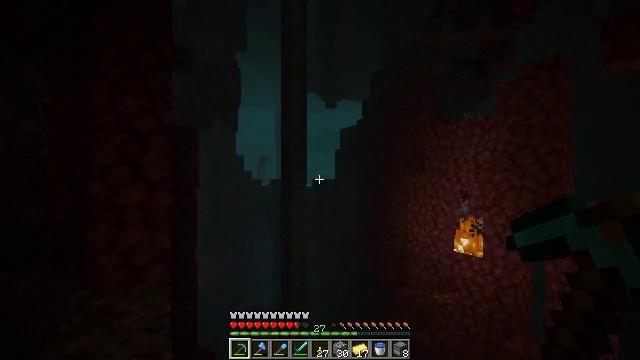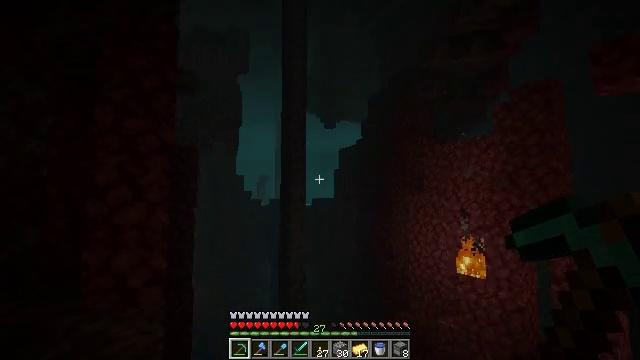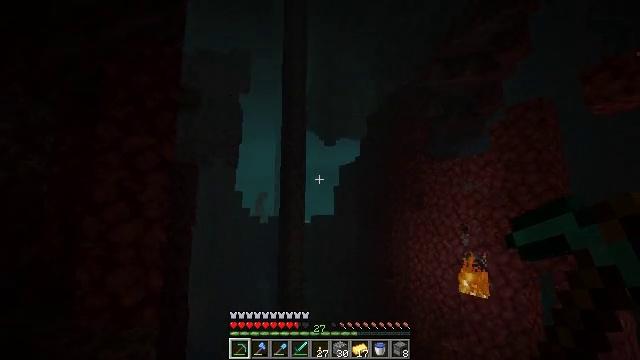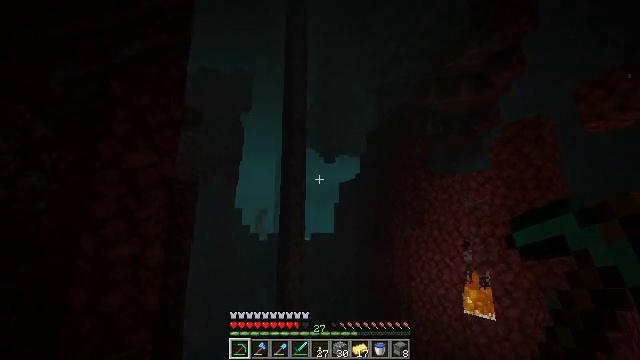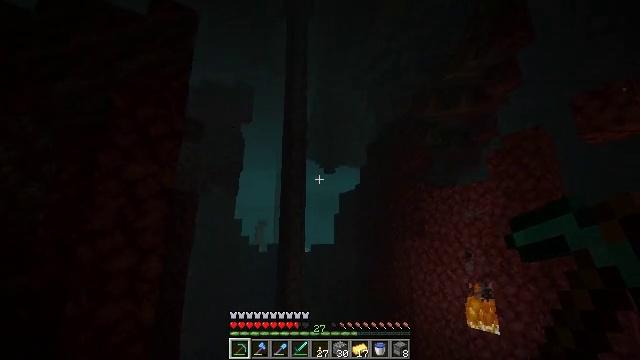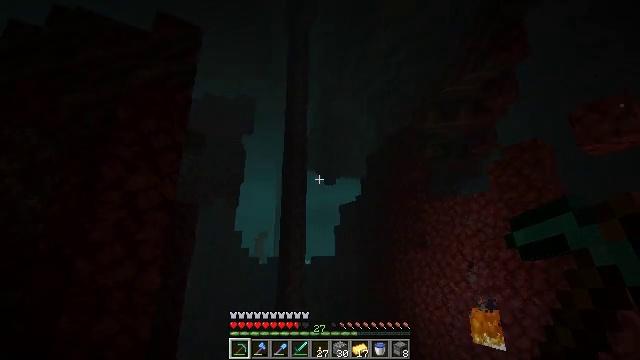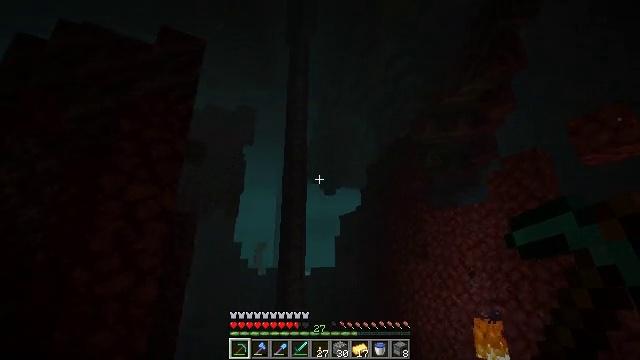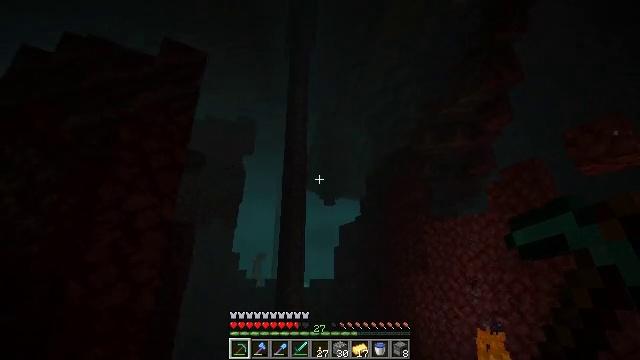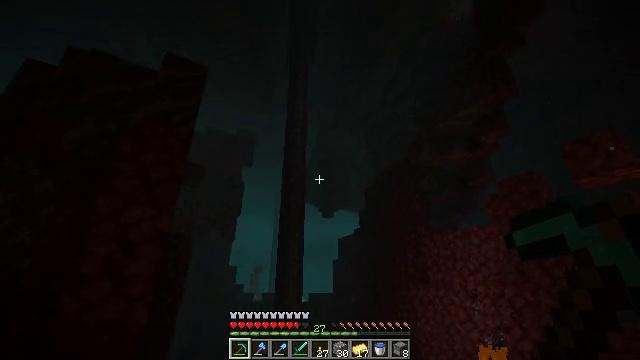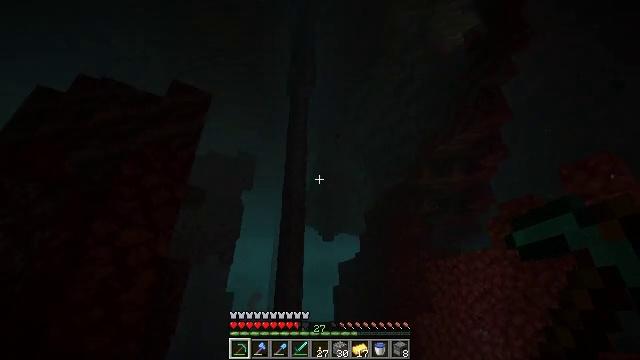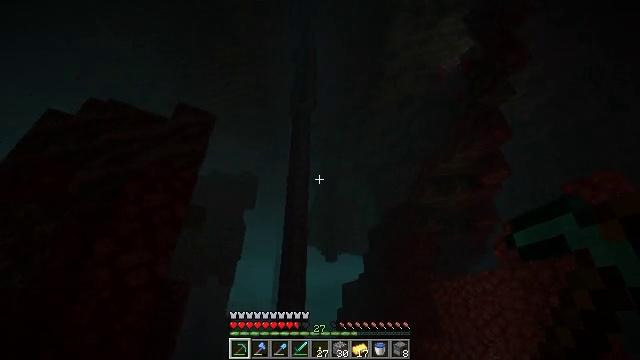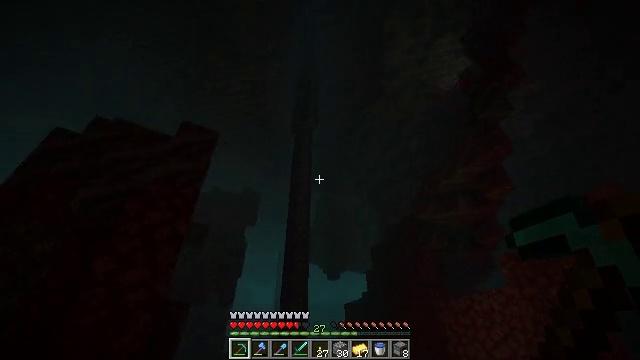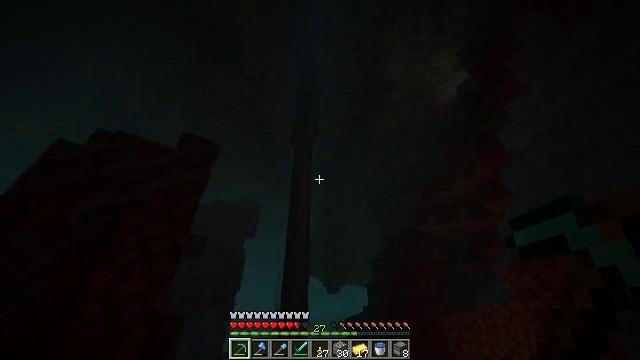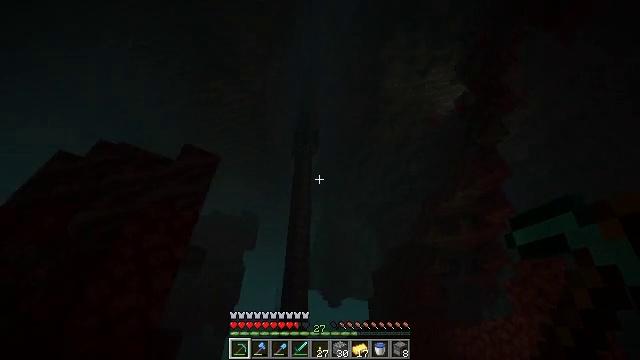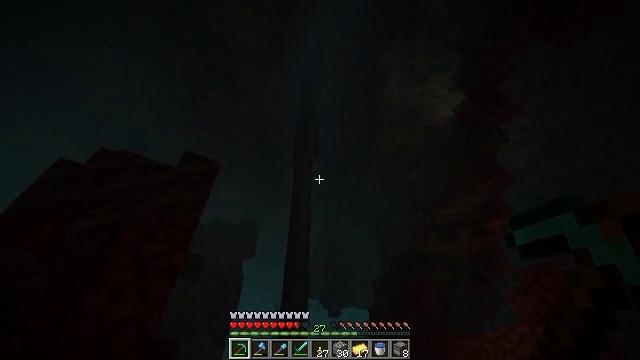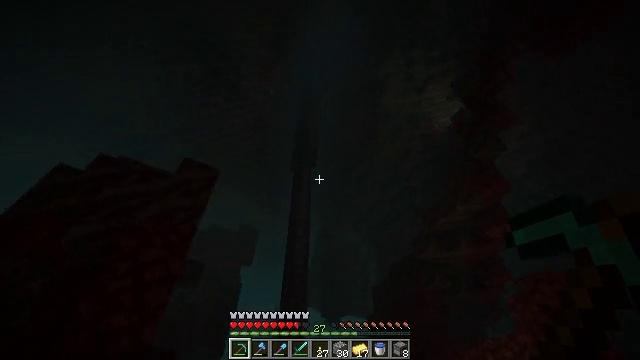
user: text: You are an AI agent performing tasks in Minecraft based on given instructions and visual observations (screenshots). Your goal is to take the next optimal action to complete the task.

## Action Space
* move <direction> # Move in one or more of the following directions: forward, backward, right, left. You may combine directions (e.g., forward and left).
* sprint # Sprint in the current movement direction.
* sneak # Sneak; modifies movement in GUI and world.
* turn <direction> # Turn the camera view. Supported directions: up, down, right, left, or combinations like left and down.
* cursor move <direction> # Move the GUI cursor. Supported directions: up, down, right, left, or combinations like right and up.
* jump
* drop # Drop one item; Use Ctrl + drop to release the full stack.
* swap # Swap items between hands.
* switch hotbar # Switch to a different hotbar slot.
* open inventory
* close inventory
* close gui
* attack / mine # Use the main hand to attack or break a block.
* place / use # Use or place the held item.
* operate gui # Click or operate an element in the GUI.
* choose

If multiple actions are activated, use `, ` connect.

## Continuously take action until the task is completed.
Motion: motion action
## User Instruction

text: Harvest crimson roots from the Nether terrain.
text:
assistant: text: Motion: turn up
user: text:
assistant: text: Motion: turn up
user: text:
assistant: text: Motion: turn up
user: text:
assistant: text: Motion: turn up
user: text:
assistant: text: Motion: turn up
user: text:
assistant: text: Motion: turn up
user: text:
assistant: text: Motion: turn up
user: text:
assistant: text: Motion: turn up
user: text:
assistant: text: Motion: turn up
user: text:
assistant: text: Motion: turn up
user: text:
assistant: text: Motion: turn up
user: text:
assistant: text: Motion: turn up
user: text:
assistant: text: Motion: turn up
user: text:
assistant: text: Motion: turn up
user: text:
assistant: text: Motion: turn up
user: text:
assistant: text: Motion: turn up
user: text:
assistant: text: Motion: turn up
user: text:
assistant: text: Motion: turn up
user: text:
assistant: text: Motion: turn up
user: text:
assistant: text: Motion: turn up
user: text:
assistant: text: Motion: no_op
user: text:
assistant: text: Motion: no_op
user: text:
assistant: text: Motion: no_op
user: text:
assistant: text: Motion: turn up
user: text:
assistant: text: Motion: no_op
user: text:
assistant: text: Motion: no_op
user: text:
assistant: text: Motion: no_op
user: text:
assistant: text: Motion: no_op
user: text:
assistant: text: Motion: no_op
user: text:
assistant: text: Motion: no_op